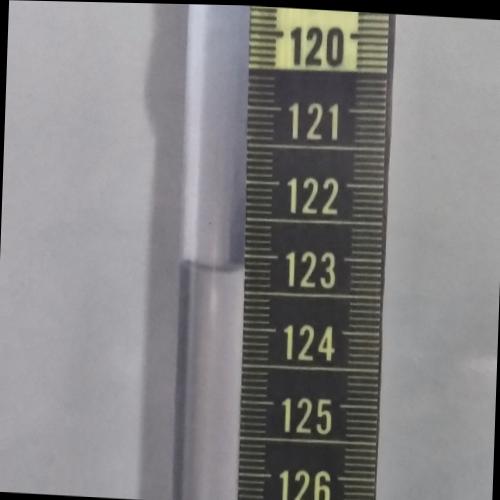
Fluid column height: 123.2 cm